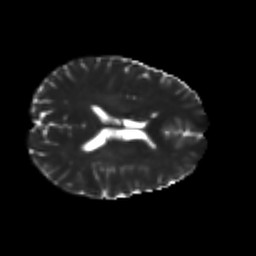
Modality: T2w
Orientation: axial
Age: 38
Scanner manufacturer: philips
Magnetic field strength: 3 T
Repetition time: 7.767 s
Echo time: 0.1224 s